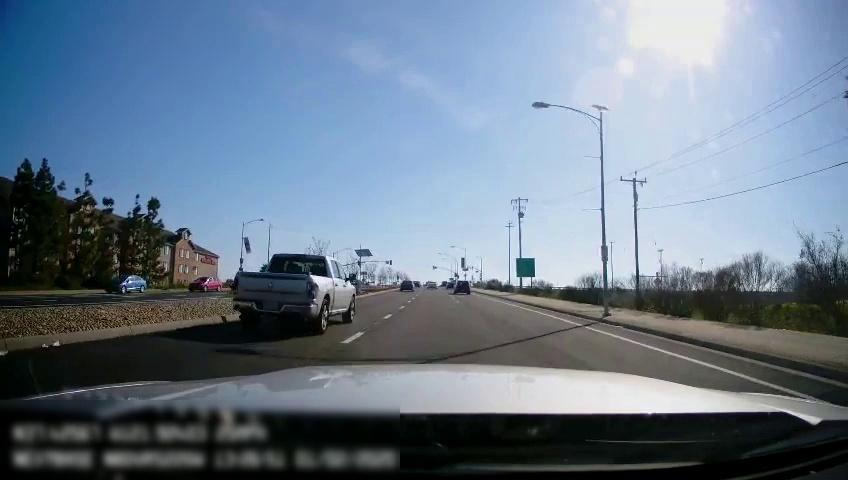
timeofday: Day
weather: Sunny
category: Drivable Space
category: Drivable Space
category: Vehicles | Car
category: Vehicles | Car
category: Vehicles | Car
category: Vehicles | Car
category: Vehicles | Car
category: Vehicles | Car
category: Vehicles | Truck
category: Lanes | Alternate Lane
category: Lanes | Current Lane
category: Lanes | Opposite Lane
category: Lanes | Opposite Lane
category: Traffic | Signs